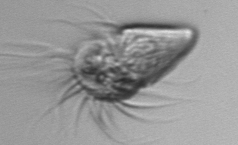
Label: Strombidium_morphotype1